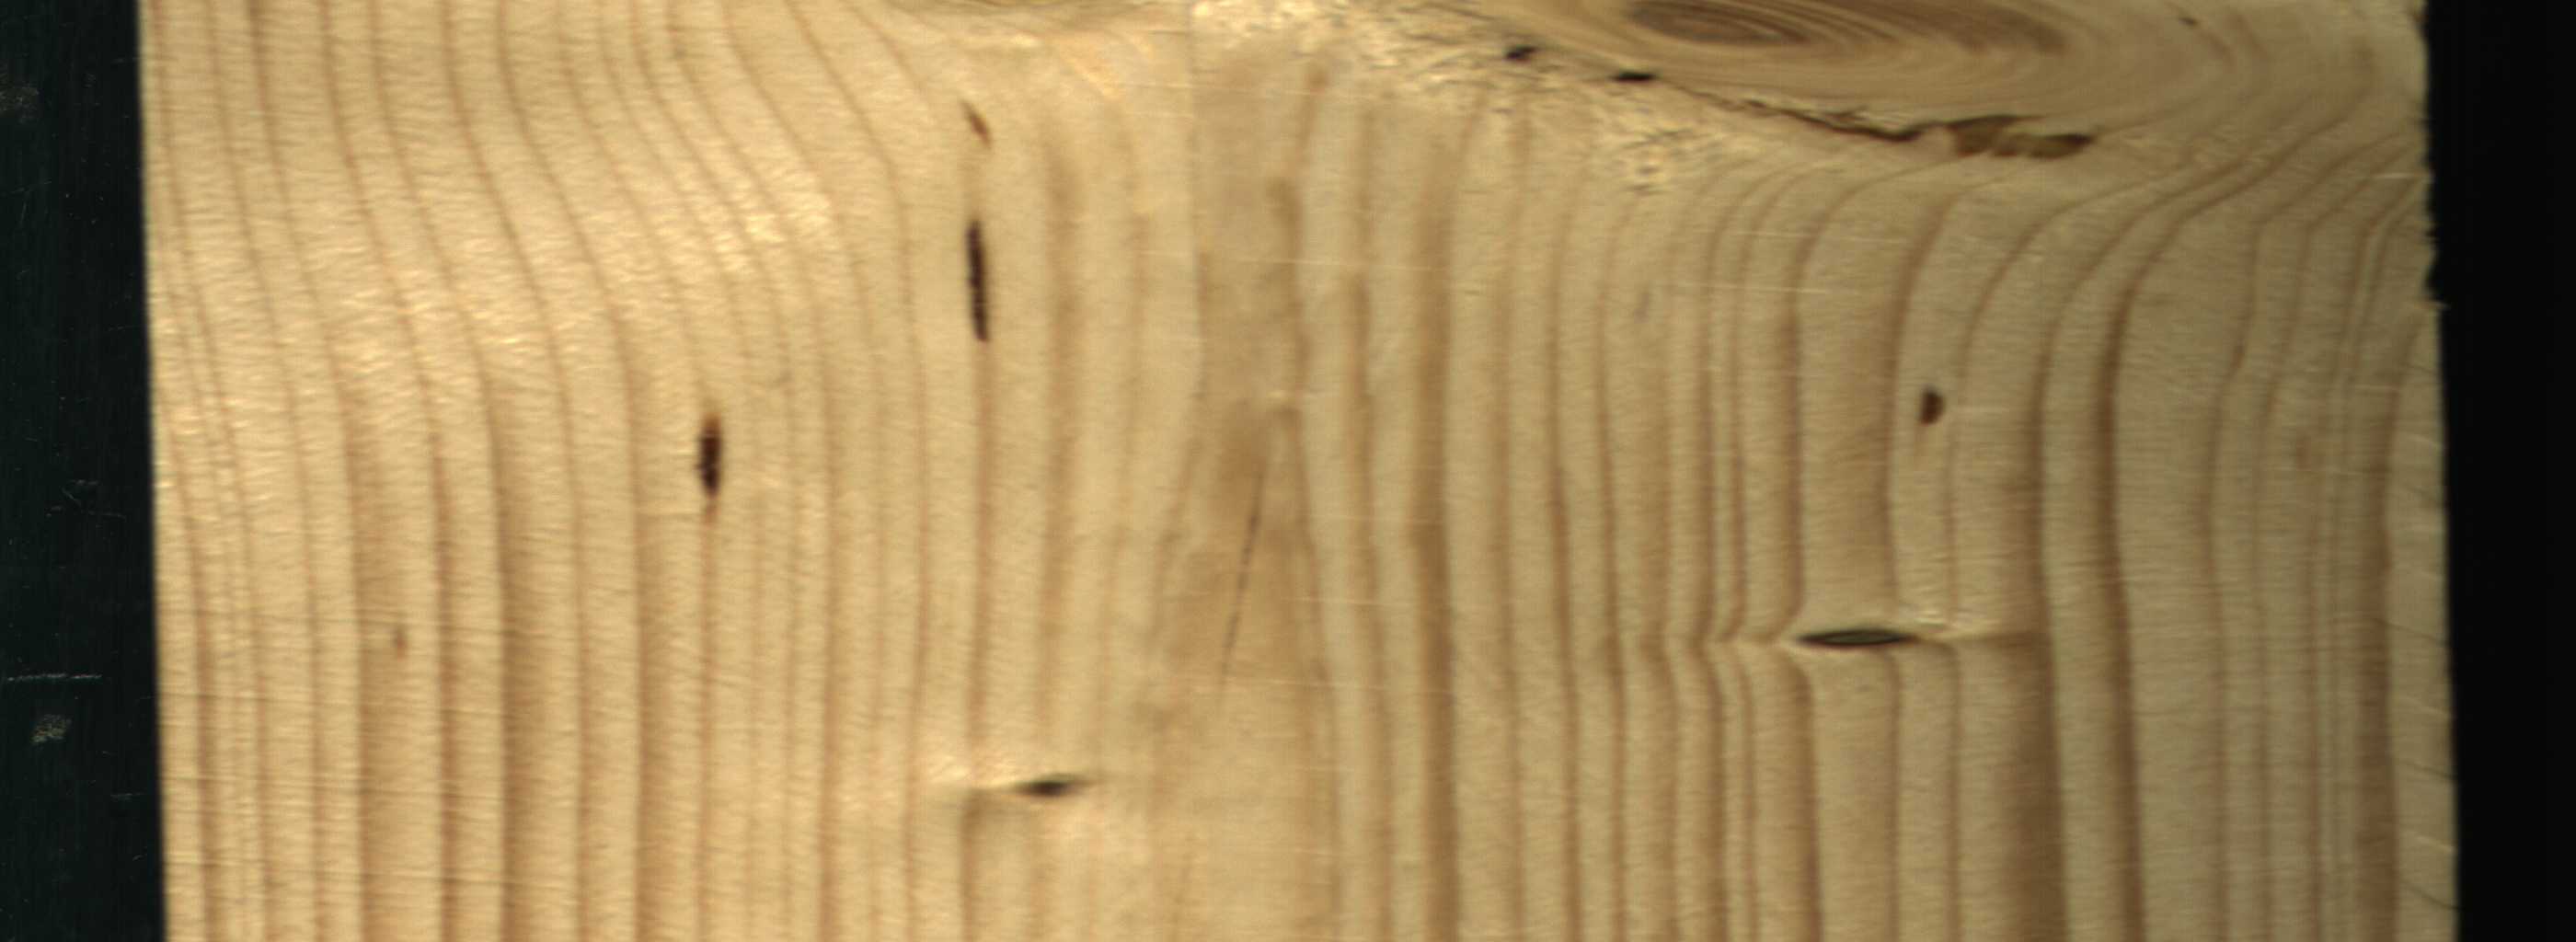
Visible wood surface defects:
resin
resin
Dead_Knot
Dead_Knot
Dead_Knot
Live_Knot